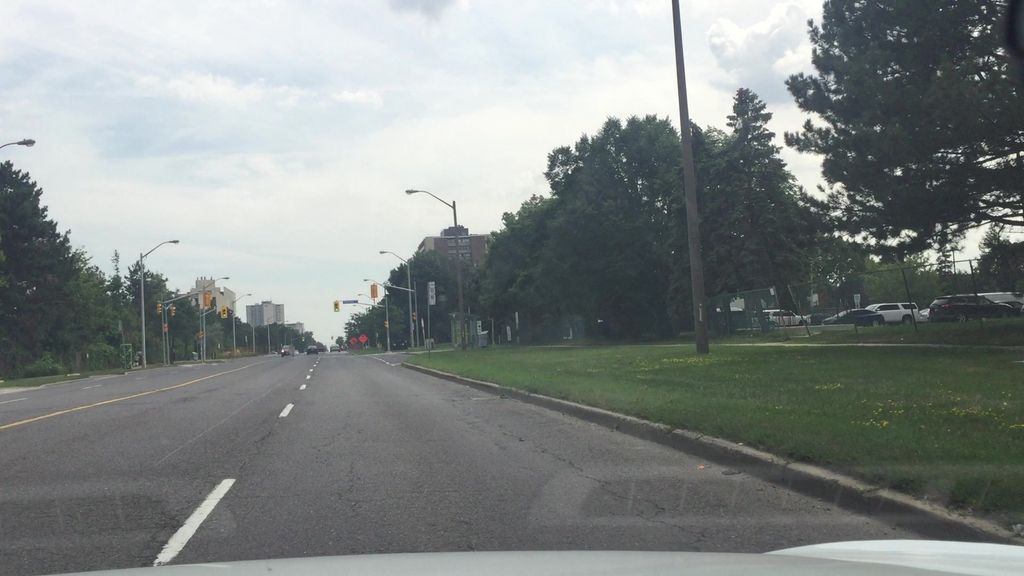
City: toronto